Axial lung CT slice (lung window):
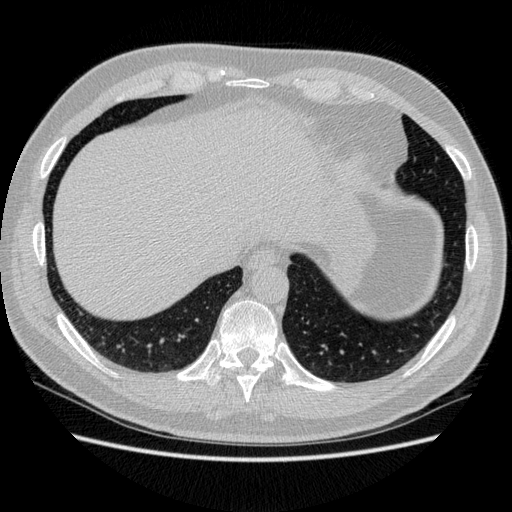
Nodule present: no